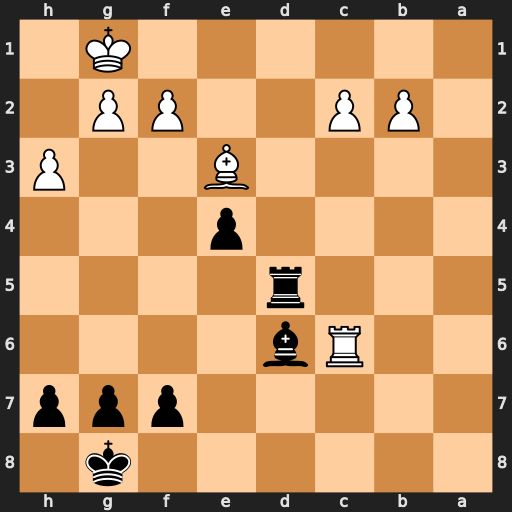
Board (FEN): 6k1/5ppp/2Rb4/3r4/4p3/4B2P/1PP2PP1/6K1
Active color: b
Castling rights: -
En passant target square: -
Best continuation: Rd1#